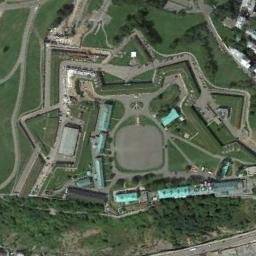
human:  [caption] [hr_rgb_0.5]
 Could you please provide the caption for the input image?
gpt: Some trees are beside the palace .

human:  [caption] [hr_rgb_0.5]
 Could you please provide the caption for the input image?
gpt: The palace was built in a forest .

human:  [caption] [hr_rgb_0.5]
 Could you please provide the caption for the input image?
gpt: The palace is on the grass next to some trees .

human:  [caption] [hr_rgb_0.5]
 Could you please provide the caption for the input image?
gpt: The palace on the lawn has some green palaces and a grove of trees is next to the palace .

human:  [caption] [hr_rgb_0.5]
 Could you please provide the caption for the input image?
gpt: There are some green trees and lawns around the palace .